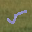
Label: 5